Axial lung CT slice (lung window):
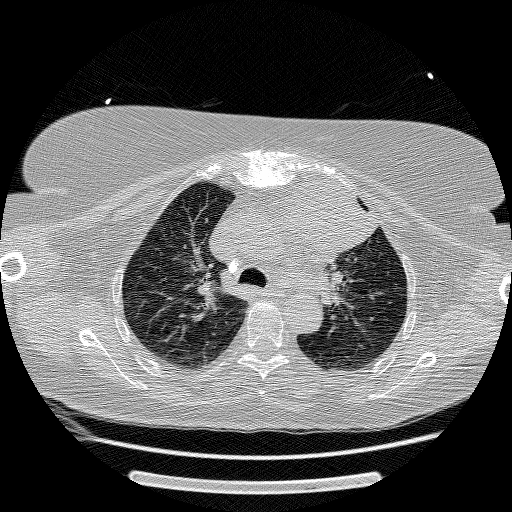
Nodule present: no